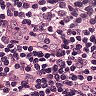
Metastatic tissue present: no